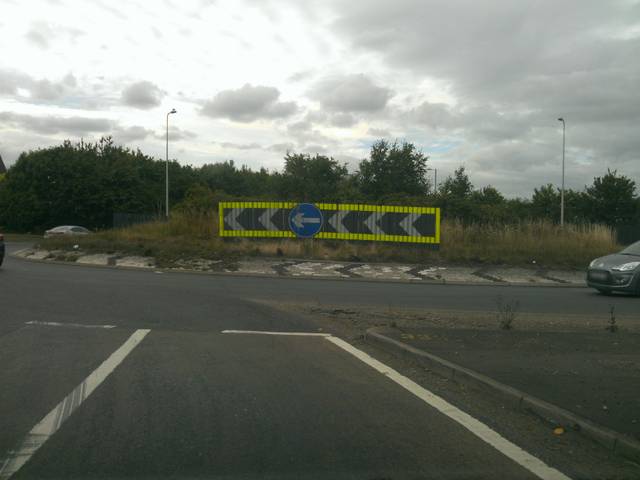
Region: United Kingdom
Coordinates: 51.881, 0.5853